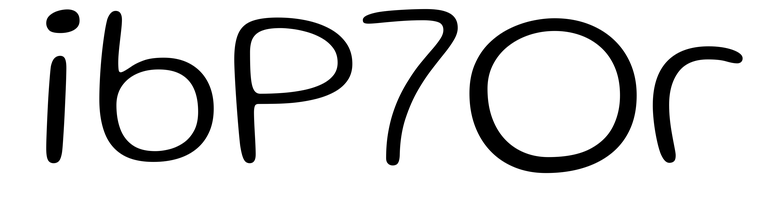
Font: Gluten_ExtraLight